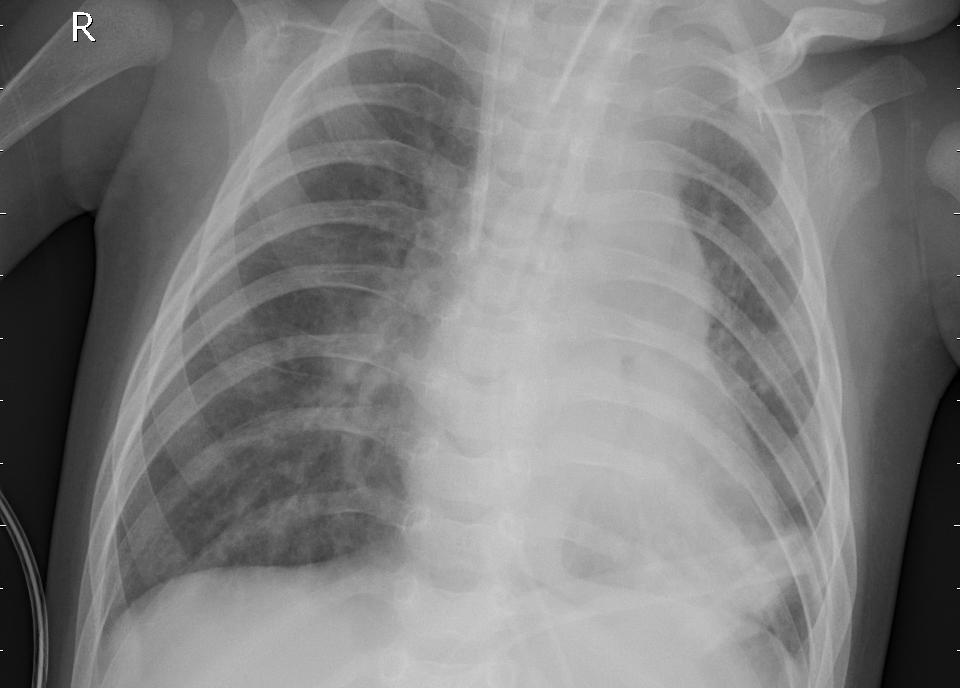
Diagnosis: PNEUMONIA